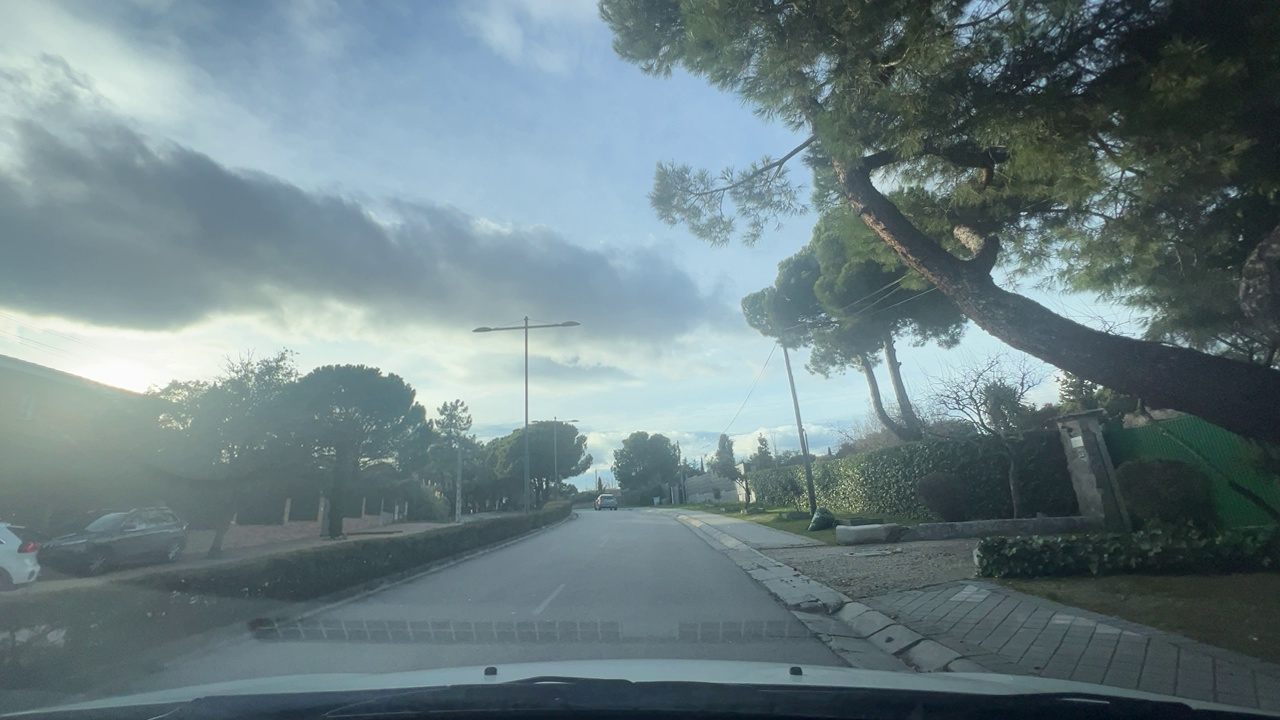
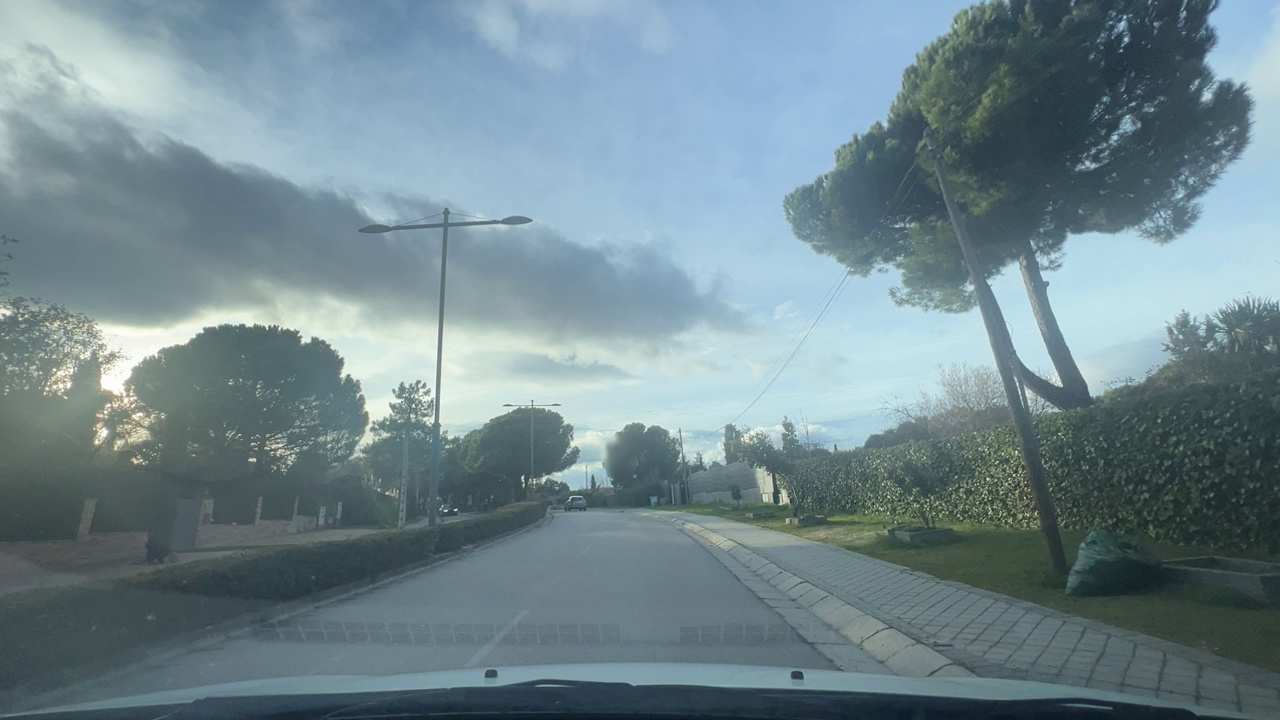
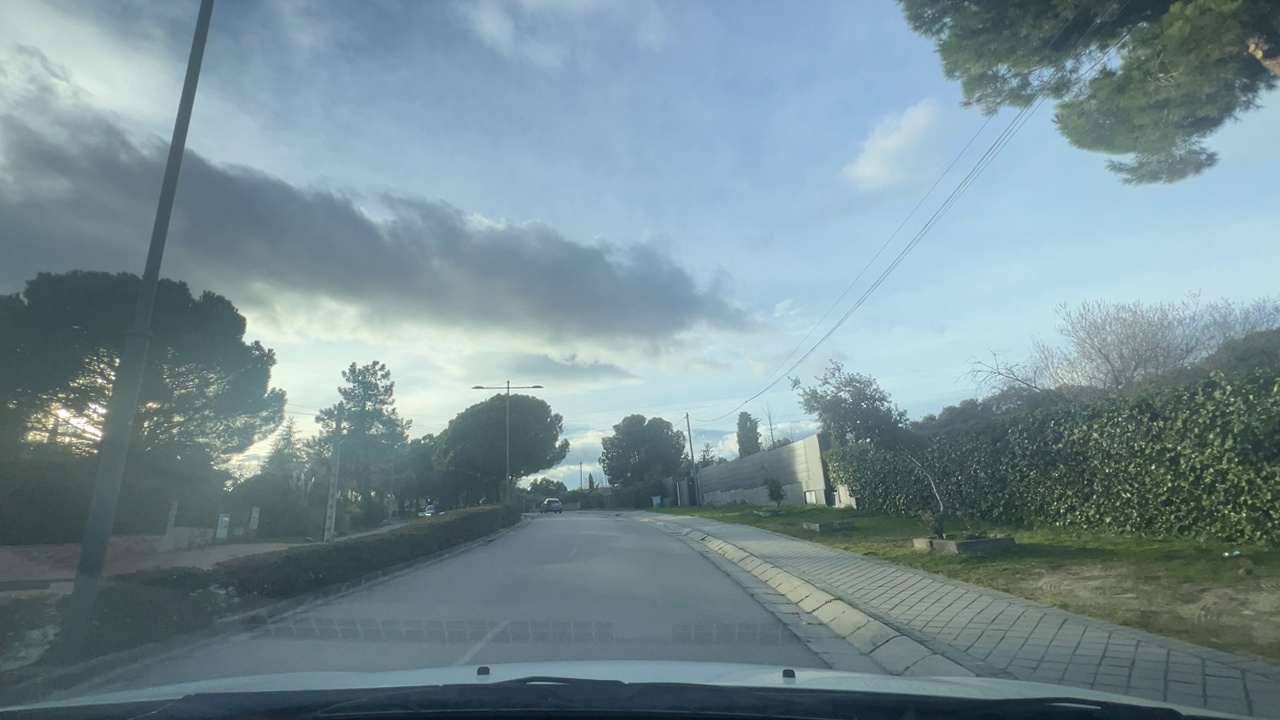
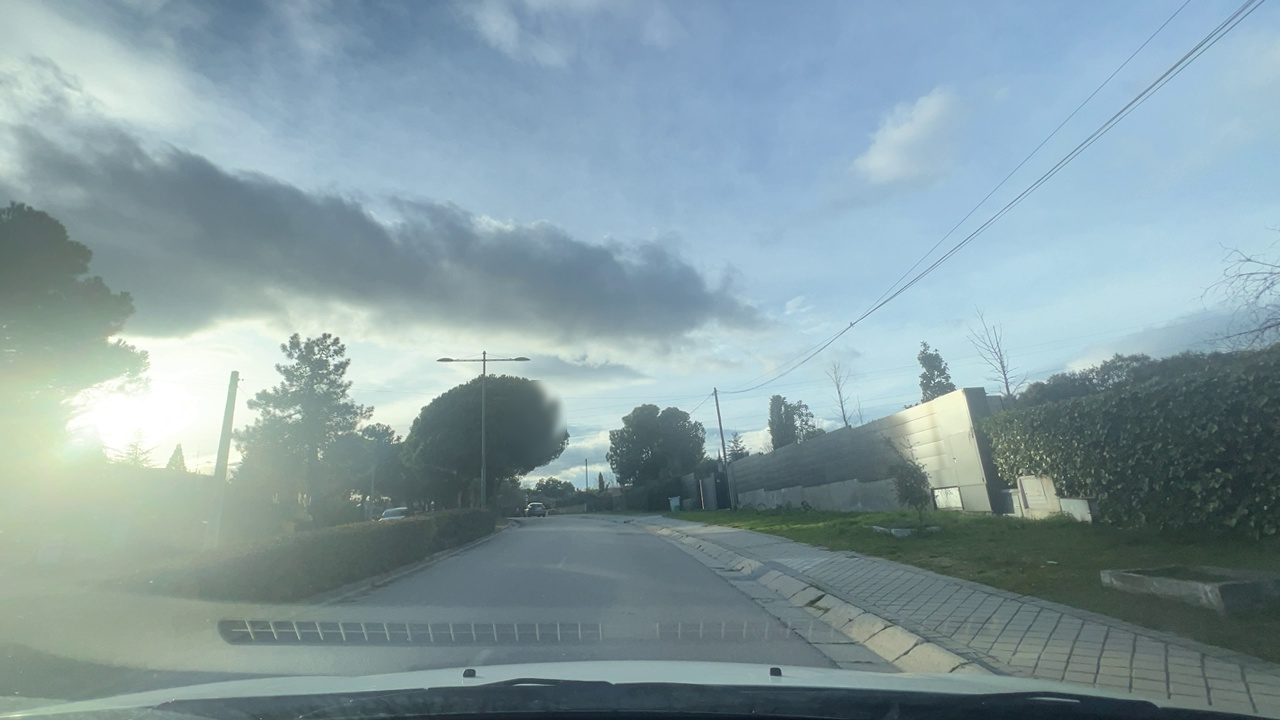
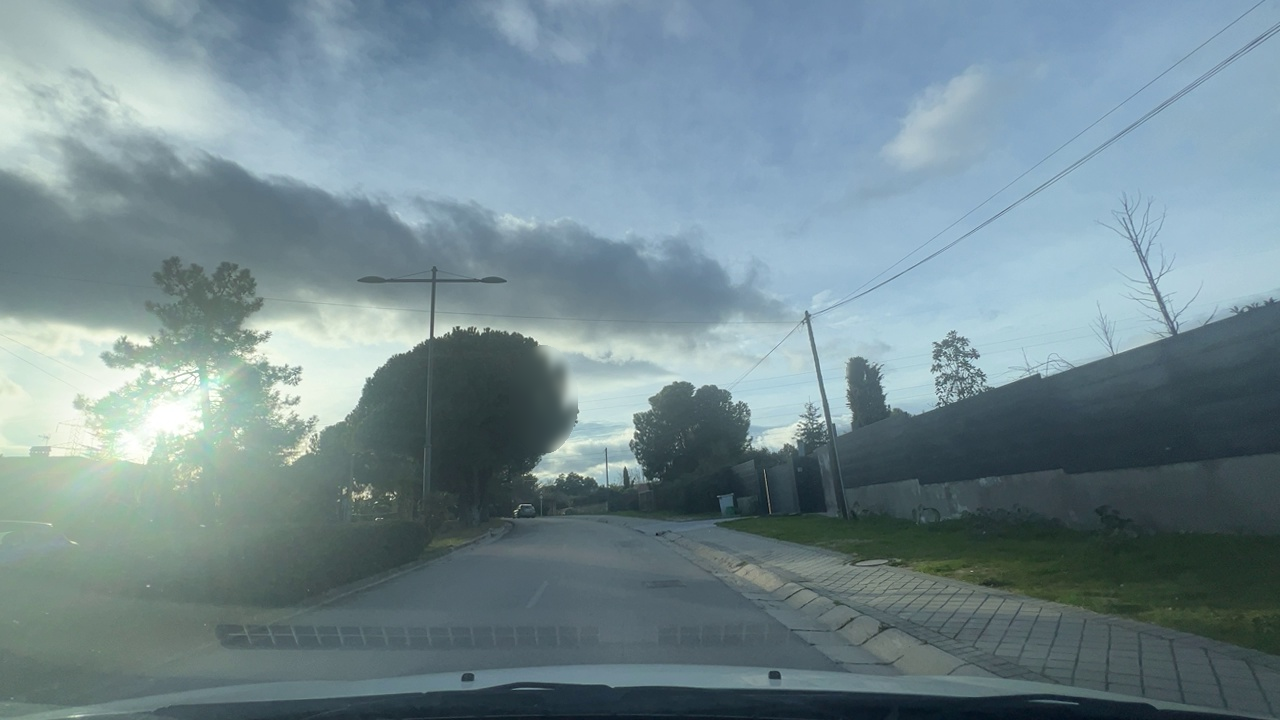
Situation: empty
Question: Is the ego lane narrowed or laterally shifted due to construction elements?
Answer: No
Reasoning: There are no lane narrowings or lateral shifts visible ahead

Situation: empty
Question: Is there any physical object indicating the presence of a construction site nearby (construction machinery, heavy equipment, construction fences...)?
Answer: No
Reasoning: There are no relevant physical objects visible ahead

Situation: empty
Question: Is a temporary reduced speed limit sign visible in the scene?
Answer: No
Reasoning: There are no temporary reduced speed limit signs

Situation: empty
Question: Is there any discontinuity in the ego lane ahead?
Answer: No
Reasoning: There are no discontinuities visible ahead of the ego vehicle